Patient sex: M
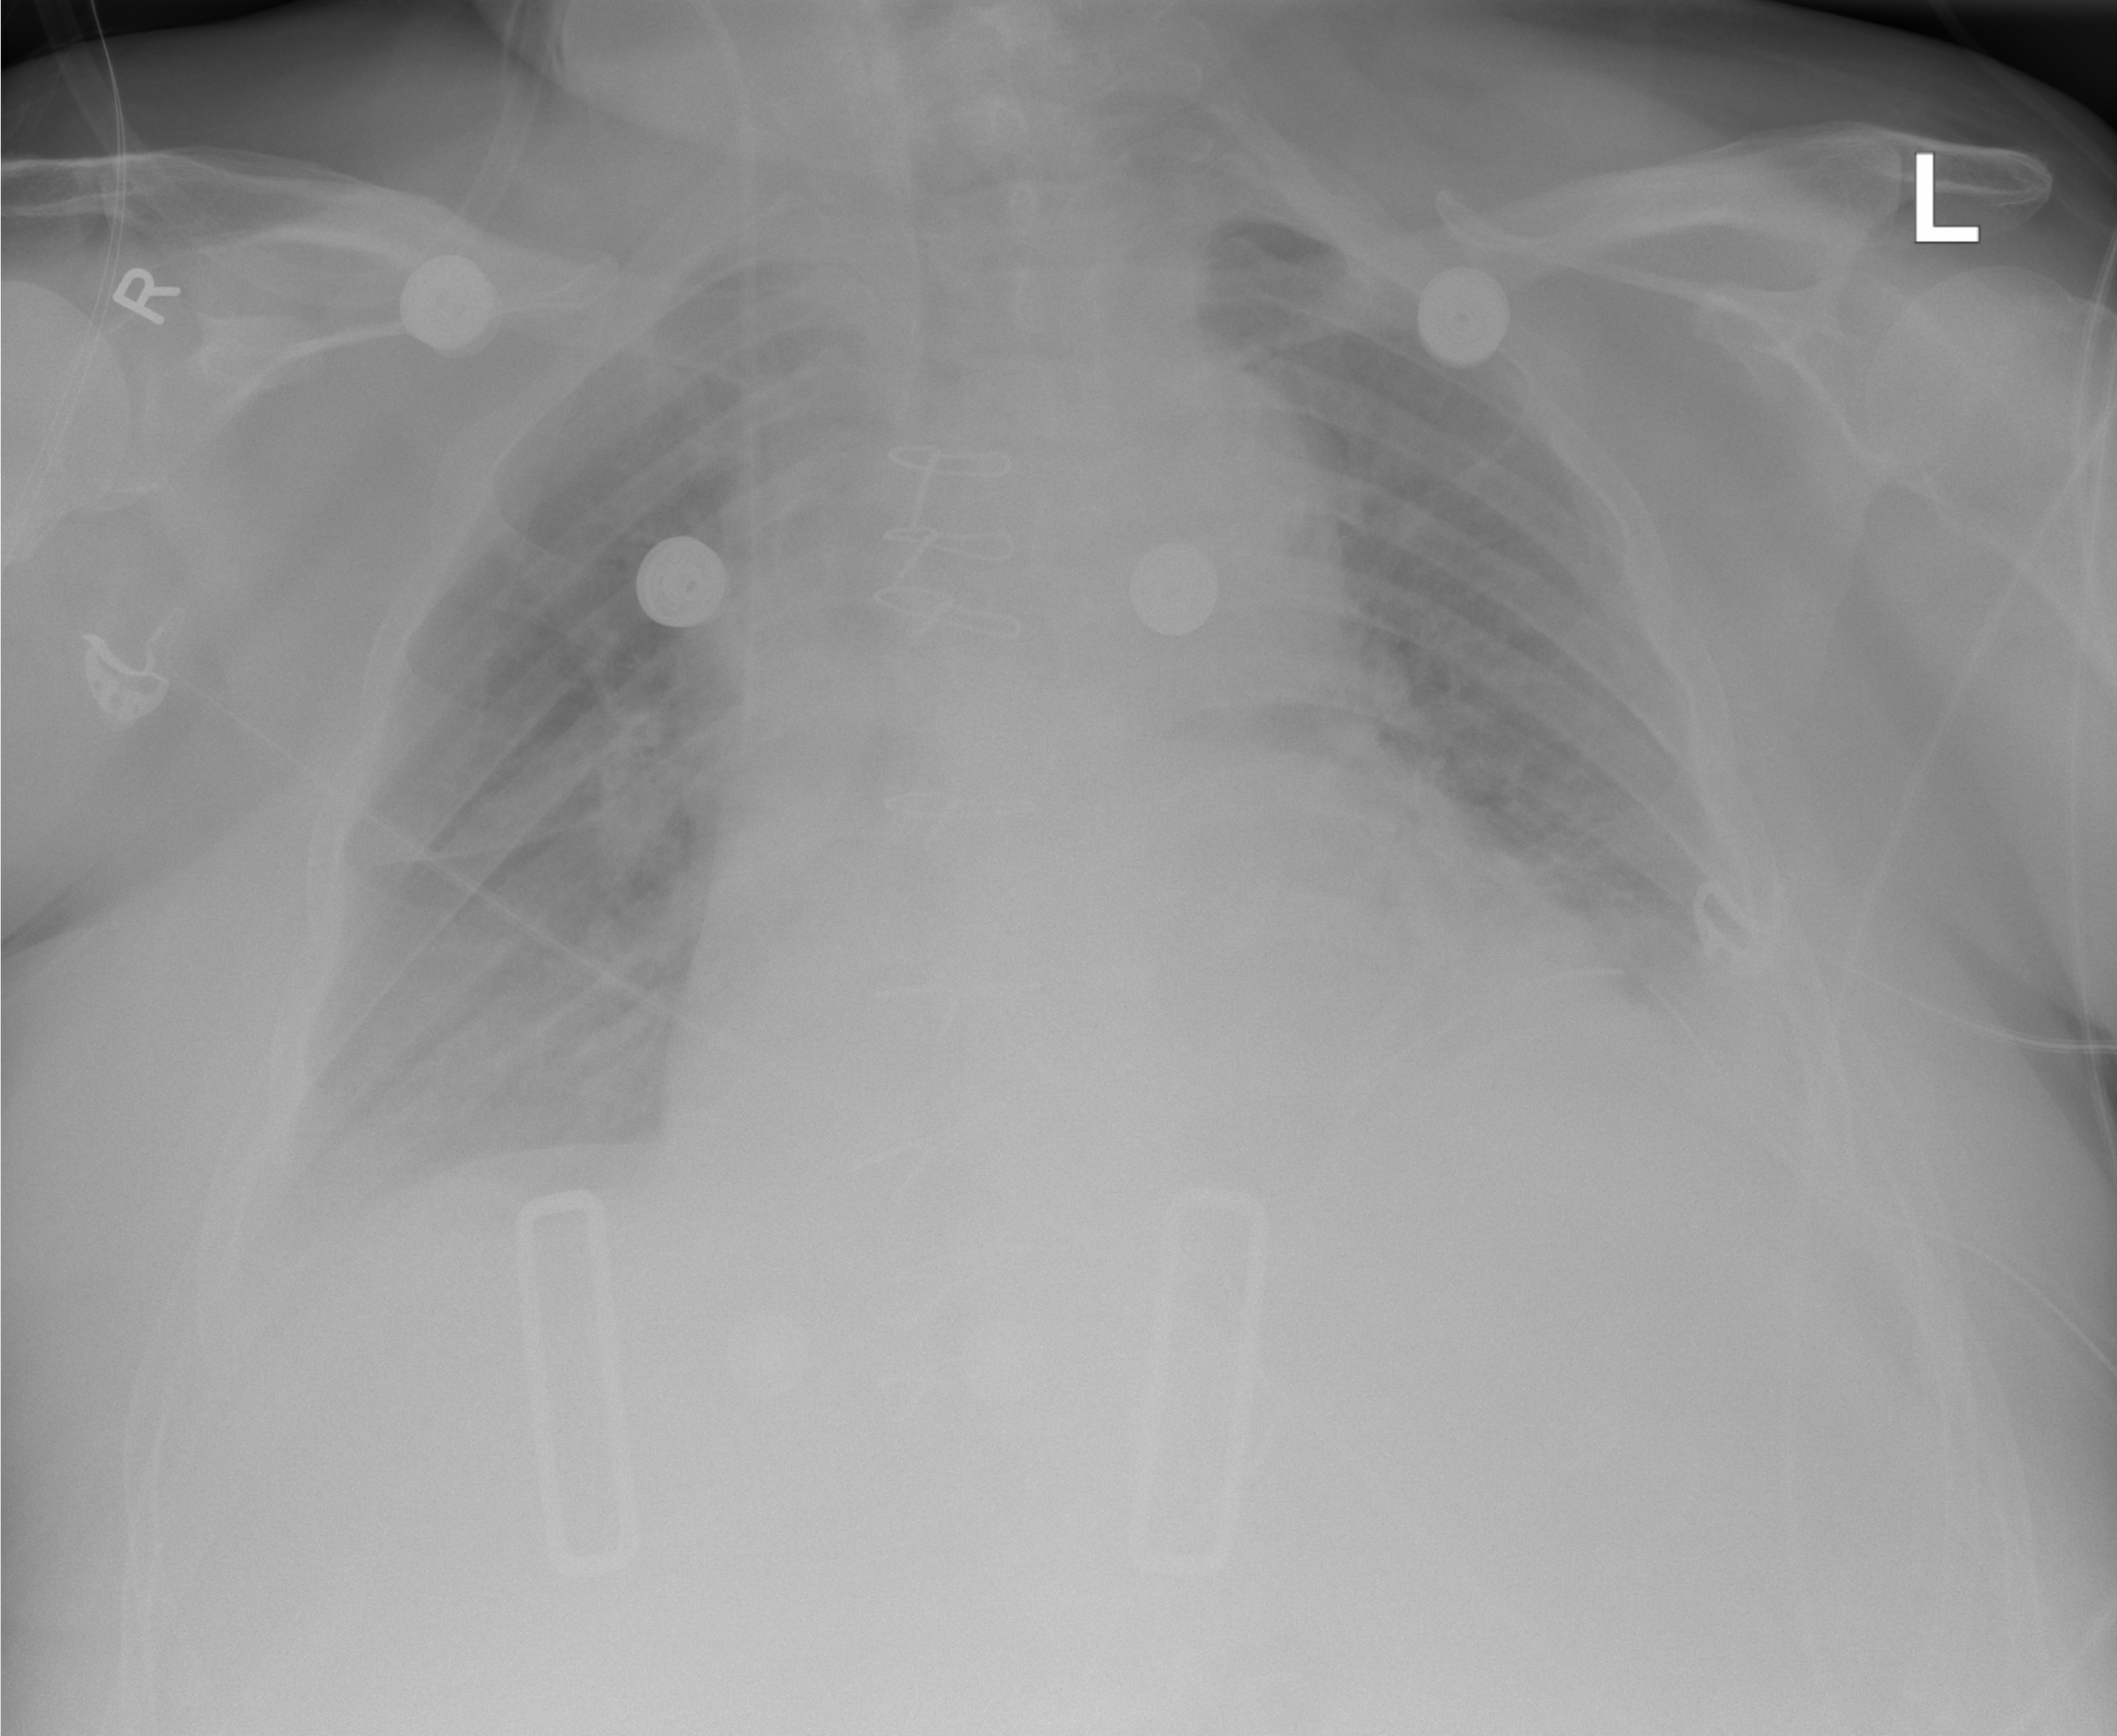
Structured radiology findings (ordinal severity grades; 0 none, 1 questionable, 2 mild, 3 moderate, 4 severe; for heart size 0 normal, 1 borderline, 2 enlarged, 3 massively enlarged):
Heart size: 3
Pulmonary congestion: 1
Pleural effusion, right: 1
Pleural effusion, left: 1
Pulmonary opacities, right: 0
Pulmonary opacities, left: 0
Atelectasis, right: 1
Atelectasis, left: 1